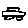
Label: car